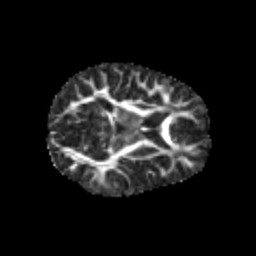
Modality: FA
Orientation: axial
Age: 6
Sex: male
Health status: healthy